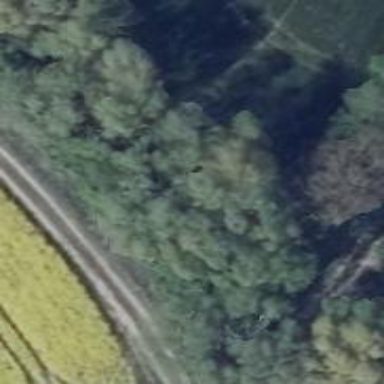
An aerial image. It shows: Row of trees in natural setting.